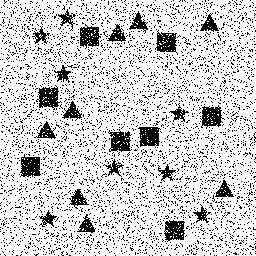
Squares: 8
Triangles: 8
Stars: 8
Total shapes: 24